Field crop: maize
Growth stage: 2
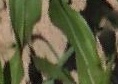
Species: maize